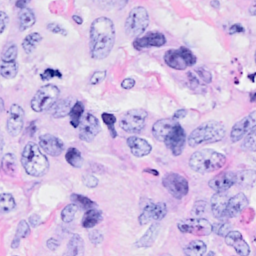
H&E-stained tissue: Breast